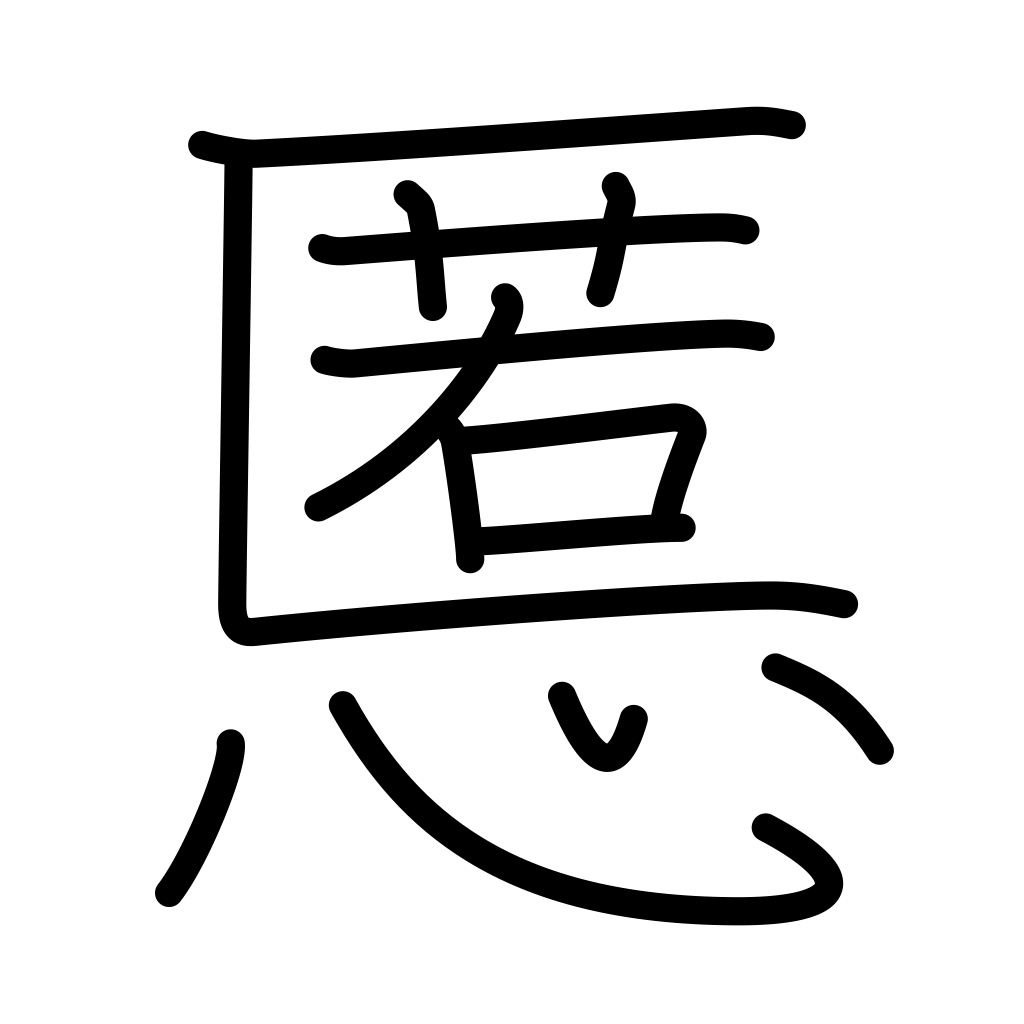
Meaning: bad, evil, disaster